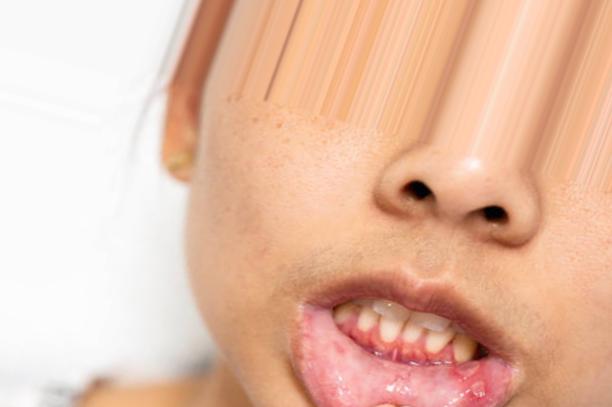
Condition: Mouth Ulcer